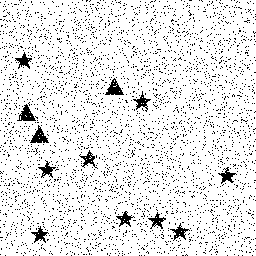
Squares: 0
Triangles: 3
Stars: 9
Total shapes: 12